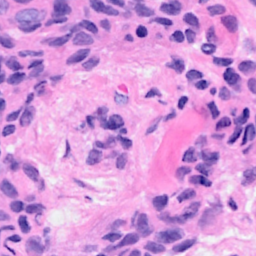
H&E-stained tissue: Breast